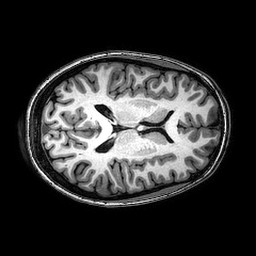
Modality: T1w
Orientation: axial
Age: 23
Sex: female
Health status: healthy
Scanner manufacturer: philips
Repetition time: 0.008274 s
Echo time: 0.00381 s